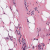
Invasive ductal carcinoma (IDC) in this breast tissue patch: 0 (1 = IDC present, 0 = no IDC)